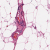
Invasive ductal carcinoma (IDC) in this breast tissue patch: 0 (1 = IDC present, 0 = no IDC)